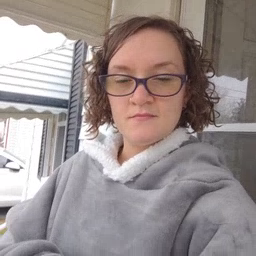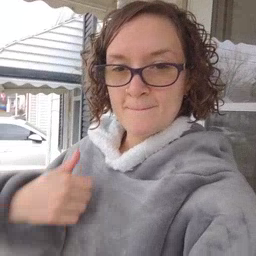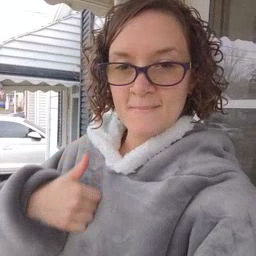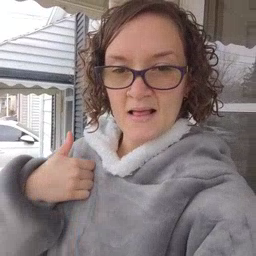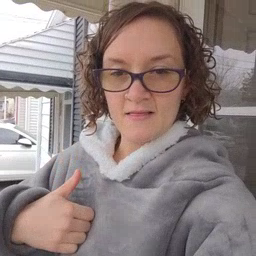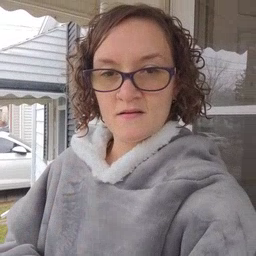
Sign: bath